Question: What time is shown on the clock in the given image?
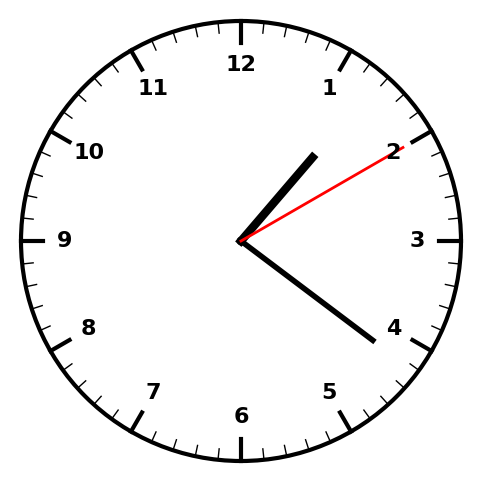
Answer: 01:21:10